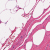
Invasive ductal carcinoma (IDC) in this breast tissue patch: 0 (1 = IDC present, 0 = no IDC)